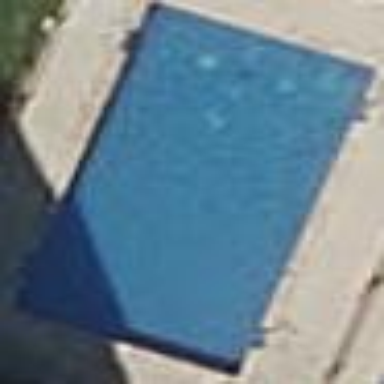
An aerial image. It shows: Swimming pool located in leisure land.